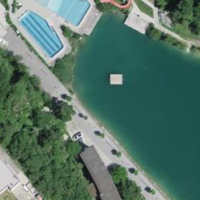
EUNIS habitat code: 40
Species observed at this site:
Medicago sativa